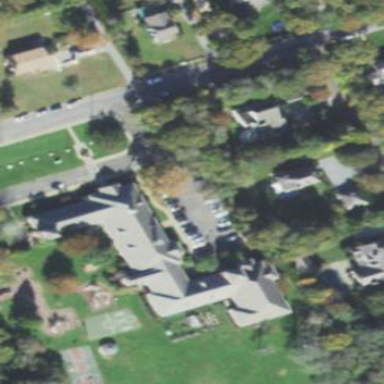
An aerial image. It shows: School building or complex.